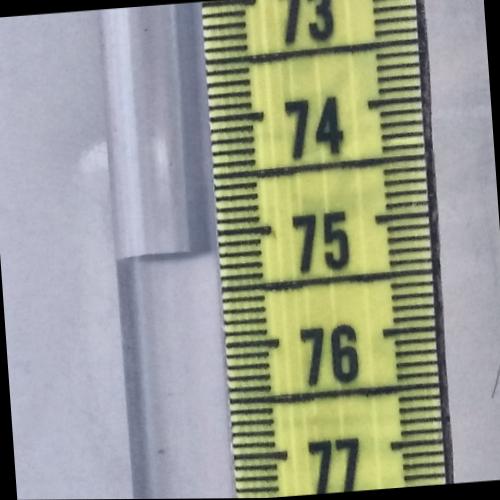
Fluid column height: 75.2 cm